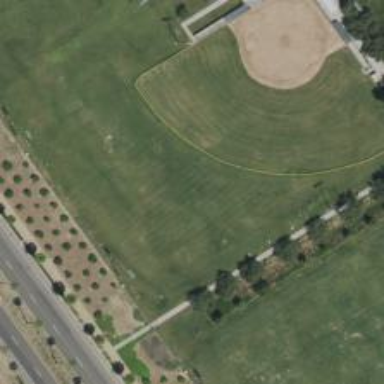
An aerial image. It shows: Baseball pitch for leisure land.